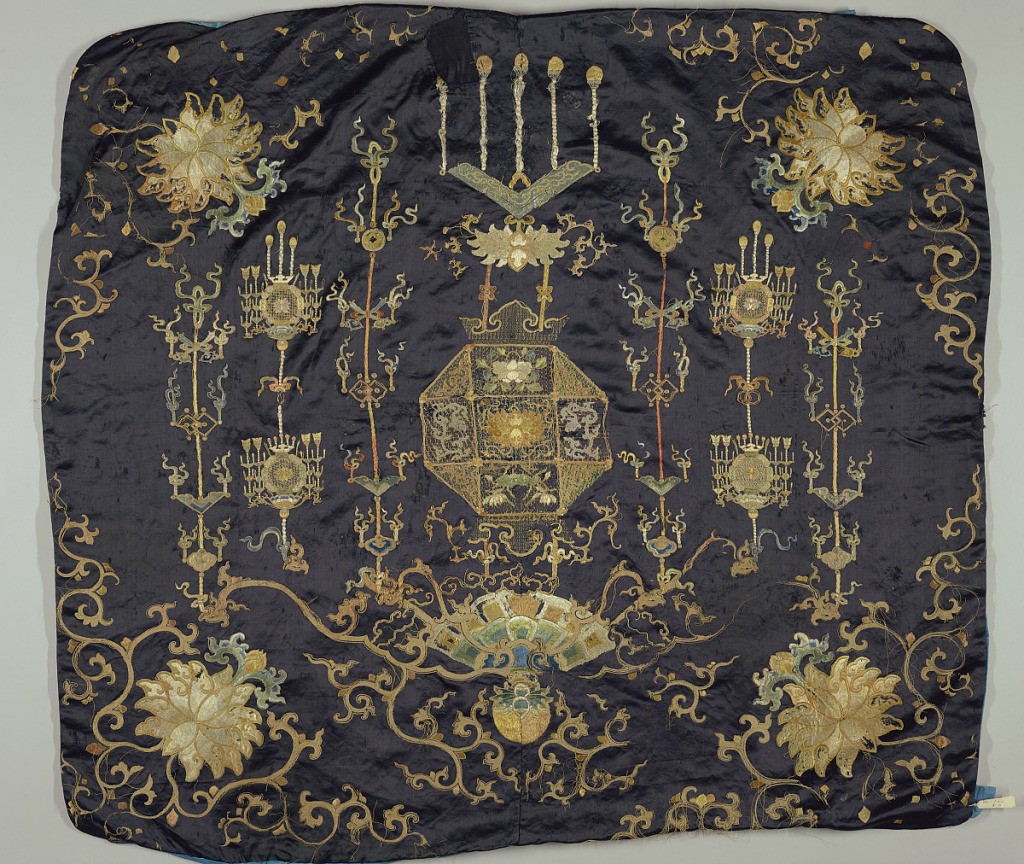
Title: Panel
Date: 18th century
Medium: silk Technique: embroidered on satin weave
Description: Embroidered panel, possibly a table frontal. Motifs include elaborate lanterns, flowers in each corner and scrolling lines.